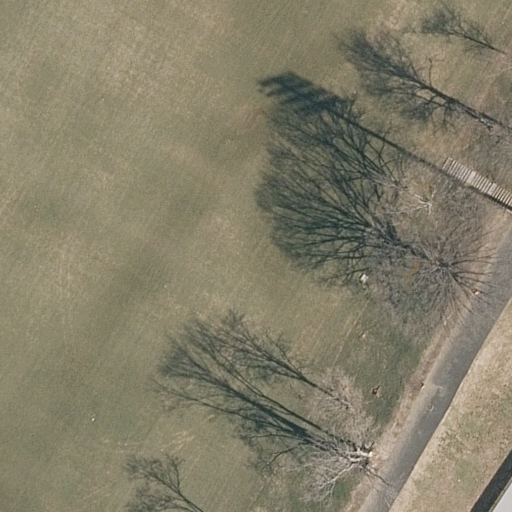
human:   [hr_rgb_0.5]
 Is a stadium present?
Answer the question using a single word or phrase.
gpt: yes

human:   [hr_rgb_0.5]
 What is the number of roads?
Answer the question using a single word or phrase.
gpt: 1

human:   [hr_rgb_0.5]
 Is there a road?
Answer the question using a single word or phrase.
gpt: yes

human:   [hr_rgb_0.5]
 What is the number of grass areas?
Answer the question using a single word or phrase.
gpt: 1

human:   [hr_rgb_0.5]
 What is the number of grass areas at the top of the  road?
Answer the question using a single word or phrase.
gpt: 1

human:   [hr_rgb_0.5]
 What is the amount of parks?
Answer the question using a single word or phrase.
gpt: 1

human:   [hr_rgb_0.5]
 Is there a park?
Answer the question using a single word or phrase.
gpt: yes

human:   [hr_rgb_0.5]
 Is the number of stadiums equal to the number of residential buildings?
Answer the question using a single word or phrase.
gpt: no

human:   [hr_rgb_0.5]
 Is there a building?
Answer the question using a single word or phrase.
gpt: no

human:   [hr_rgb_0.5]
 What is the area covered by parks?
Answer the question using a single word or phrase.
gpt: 10633m2

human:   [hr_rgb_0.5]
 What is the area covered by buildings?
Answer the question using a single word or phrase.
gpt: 0m2

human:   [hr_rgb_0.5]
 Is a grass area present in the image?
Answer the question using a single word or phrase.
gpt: yes

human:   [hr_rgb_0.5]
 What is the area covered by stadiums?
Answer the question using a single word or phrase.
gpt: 4094m2

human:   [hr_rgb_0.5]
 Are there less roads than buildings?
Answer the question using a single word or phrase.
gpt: no

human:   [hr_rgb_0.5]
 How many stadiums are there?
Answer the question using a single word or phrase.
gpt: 1

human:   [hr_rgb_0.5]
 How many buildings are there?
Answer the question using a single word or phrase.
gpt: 0

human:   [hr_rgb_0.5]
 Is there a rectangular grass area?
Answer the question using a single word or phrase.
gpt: yes

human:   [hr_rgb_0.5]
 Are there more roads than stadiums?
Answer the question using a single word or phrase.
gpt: no

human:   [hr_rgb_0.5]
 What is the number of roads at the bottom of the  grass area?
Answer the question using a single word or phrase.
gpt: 1

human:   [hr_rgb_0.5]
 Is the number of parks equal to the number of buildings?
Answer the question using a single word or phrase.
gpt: no

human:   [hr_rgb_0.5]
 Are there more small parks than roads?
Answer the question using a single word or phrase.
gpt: no

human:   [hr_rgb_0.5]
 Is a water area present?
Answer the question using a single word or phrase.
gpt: no

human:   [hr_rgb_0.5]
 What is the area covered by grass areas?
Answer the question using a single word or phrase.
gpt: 6837m2

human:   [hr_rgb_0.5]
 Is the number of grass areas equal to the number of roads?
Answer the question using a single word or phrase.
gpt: yes

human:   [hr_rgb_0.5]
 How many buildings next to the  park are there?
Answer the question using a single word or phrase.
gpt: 0

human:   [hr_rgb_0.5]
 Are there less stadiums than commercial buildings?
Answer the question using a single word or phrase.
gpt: no

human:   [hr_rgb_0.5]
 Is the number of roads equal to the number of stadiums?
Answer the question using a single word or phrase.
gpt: yes

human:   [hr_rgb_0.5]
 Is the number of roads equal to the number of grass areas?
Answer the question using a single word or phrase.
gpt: yes

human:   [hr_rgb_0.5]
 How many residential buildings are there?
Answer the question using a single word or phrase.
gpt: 0

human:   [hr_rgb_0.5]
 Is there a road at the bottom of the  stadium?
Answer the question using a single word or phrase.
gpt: no

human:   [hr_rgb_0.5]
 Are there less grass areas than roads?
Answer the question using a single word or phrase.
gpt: no

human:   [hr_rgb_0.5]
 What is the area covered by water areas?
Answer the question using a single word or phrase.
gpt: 0m2

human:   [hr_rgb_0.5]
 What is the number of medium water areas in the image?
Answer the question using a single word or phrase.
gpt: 0

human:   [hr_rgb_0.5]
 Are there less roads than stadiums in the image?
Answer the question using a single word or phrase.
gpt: no

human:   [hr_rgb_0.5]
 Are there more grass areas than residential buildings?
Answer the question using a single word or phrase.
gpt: yes

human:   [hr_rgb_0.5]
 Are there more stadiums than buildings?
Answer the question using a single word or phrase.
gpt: yes

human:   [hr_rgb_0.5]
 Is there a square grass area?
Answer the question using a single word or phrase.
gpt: no

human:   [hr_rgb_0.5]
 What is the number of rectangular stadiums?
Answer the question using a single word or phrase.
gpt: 1

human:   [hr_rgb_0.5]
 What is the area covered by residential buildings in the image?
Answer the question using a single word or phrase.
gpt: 0m2

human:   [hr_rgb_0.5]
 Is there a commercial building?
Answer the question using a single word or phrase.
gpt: no

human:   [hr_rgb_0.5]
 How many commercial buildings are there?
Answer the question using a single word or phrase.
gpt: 0

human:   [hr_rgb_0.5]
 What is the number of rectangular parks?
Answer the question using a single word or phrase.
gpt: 1

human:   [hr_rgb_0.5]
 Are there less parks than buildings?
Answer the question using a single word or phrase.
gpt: no

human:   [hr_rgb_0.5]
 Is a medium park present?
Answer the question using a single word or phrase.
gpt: no

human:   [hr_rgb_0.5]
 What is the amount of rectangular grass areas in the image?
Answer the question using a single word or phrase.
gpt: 1

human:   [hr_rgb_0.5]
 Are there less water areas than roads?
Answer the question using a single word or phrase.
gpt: yes

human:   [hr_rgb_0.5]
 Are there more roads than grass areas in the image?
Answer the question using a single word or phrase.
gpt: no

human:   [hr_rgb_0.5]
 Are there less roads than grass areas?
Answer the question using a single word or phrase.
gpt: no

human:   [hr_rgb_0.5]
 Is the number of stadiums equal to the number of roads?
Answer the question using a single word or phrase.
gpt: yes

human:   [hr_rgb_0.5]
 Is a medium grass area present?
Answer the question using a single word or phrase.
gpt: no

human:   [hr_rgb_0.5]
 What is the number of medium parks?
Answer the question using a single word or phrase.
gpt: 0

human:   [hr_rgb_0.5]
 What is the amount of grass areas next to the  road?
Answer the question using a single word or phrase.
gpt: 1

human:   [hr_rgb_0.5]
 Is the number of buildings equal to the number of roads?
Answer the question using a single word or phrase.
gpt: no

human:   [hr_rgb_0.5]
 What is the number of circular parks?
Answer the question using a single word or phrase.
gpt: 0

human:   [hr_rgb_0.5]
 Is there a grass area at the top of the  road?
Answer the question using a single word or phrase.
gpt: yes

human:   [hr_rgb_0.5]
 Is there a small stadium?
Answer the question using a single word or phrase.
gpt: no

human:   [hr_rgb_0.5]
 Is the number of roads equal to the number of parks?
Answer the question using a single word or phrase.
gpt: yes

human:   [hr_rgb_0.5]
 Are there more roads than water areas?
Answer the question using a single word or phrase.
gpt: yes

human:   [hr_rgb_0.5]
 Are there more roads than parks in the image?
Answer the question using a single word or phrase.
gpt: no

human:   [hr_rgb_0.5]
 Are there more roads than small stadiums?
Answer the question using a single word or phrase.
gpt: yes

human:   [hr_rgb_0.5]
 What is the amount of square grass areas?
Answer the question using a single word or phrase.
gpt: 0

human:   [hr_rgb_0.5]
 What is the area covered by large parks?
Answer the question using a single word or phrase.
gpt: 10633m2

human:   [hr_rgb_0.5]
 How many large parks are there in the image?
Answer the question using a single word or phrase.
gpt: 1

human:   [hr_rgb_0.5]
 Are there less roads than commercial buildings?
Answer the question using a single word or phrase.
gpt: no